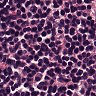
Metastatic tissue present: no